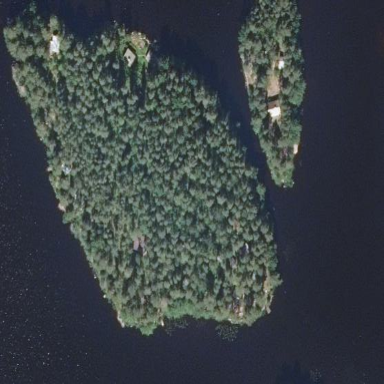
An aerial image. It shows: Islet surrounded by woodland.